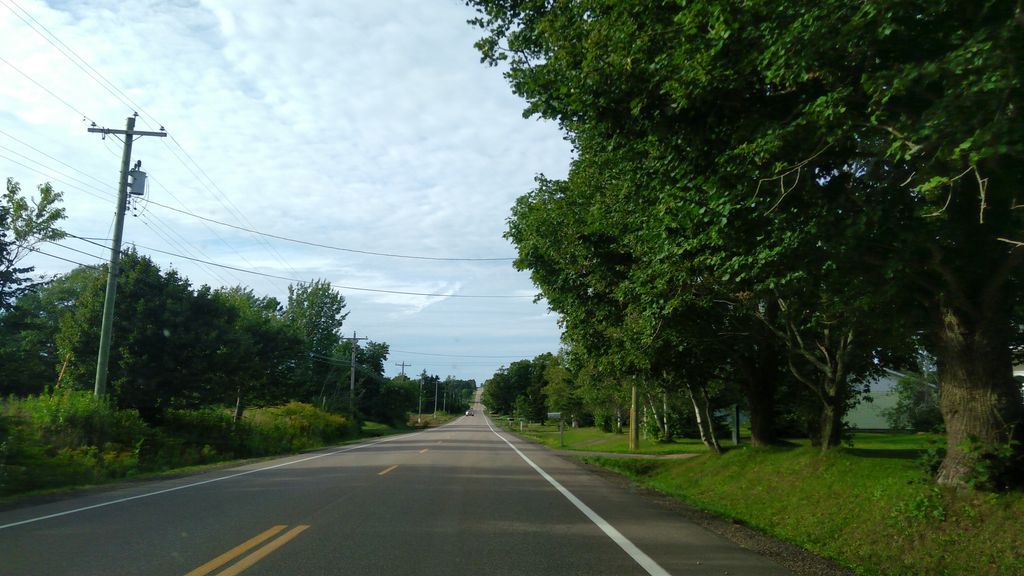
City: charlottetown